RGB frame:
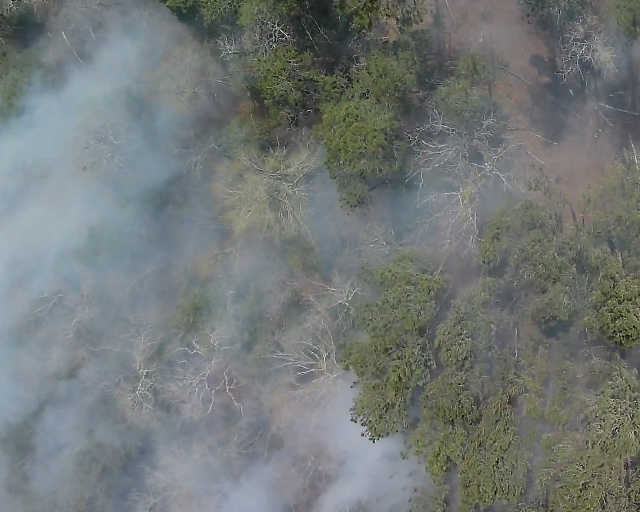
Thermal frame:
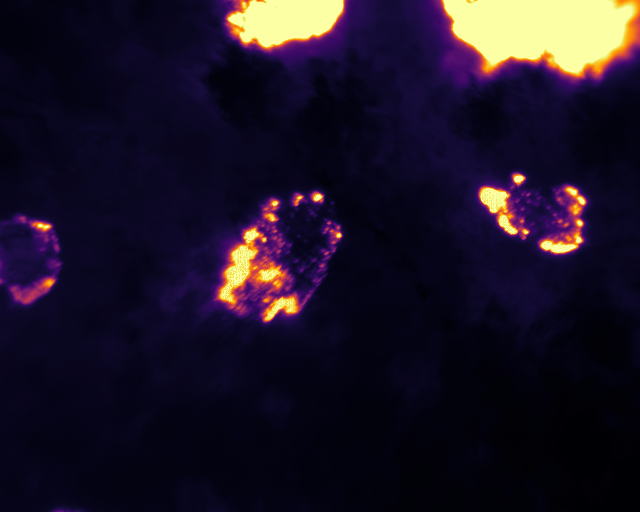
Captured: 2026-02-26 02:30:10
Pixels at or above 80 °C: 25371 (fraction of frame: 0.07743)